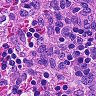
Metastatic tissue present: no